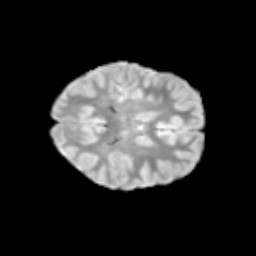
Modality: T2w
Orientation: axial
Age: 8
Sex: female
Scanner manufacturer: siemens
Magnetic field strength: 3 T
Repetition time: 3.8 s
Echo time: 0.07 s